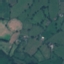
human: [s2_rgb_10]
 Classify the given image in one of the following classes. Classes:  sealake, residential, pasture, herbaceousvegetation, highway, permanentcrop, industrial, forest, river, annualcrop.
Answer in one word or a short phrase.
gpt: Pasture